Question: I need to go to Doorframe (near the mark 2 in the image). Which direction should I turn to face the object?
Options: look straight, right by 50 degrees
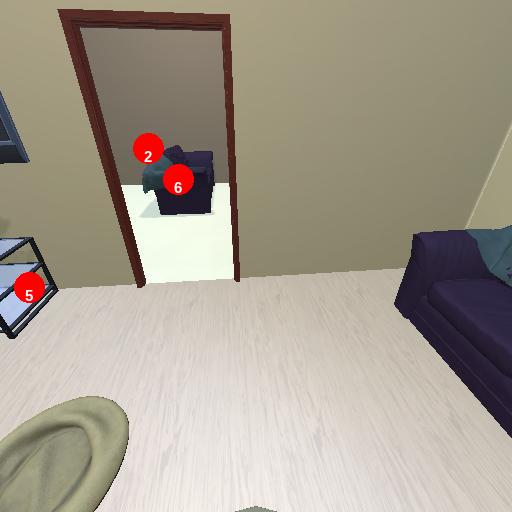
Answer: look straight